Question: This is what I need: Program for quicker making fun posters for facebook page.
Posters have text, picture and frame (white line and black background).
In this case, I want to insert logo on poster (png image).
Depending on picture size, dimensions of frame (who in this case consits of two shapes) must automaticly be resized for picture.

How to save poster from that image from link (2 shape components, 2 image components, 2 labels) as picture?
How to accomplish this? What to use, where to begin?
I hope that this question will not be removed.
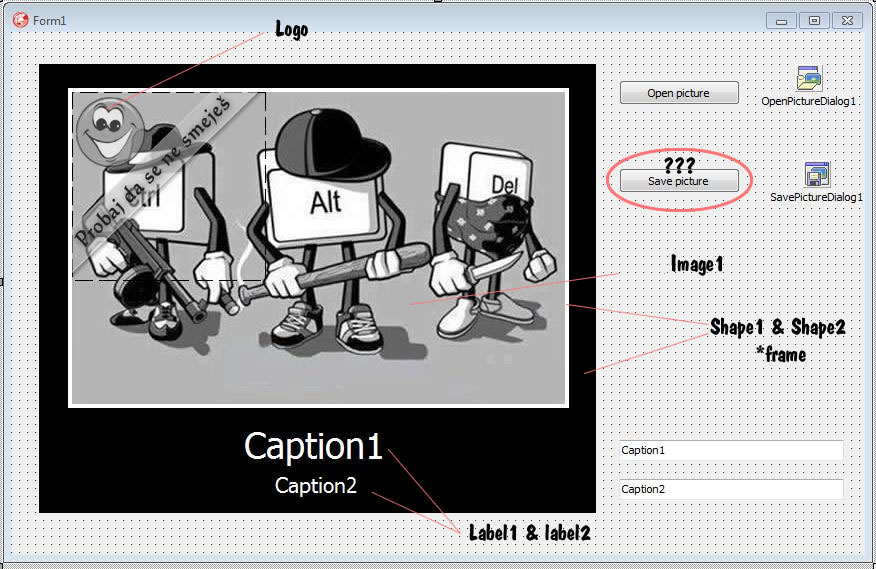
Answer: If you put all the frames, shapes and pictures inside a new TPanel (named MainPanel in my sample), then you could use:
'''
procedure savePanelAsImage(fpPanel: tPanel; fpFileName: string);
var
img: TBitmap;
begin
img := TBitmap.Create;
try
img.Width := fpPanel.Width;
img.Height := fpPanel.Height;
fpPanel.PaintTo(img.Canvas, 0, 0);
img.SaveToFile(fpFileName);
finally
img.Free;
end
end;
'''
'''
savePanelAsImage(MainPanel, 'd:\someFolder\image001.bmp');
'''
- - - -
For better results / flexibility I would suggest using <URL>.